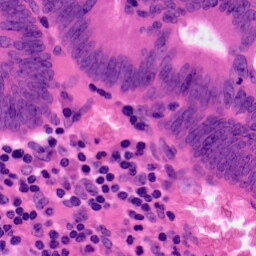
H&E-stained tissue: Colon